Field crop: maize
Growth stage: 2
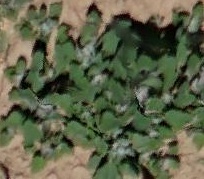
Species: chenopodium